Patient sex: M
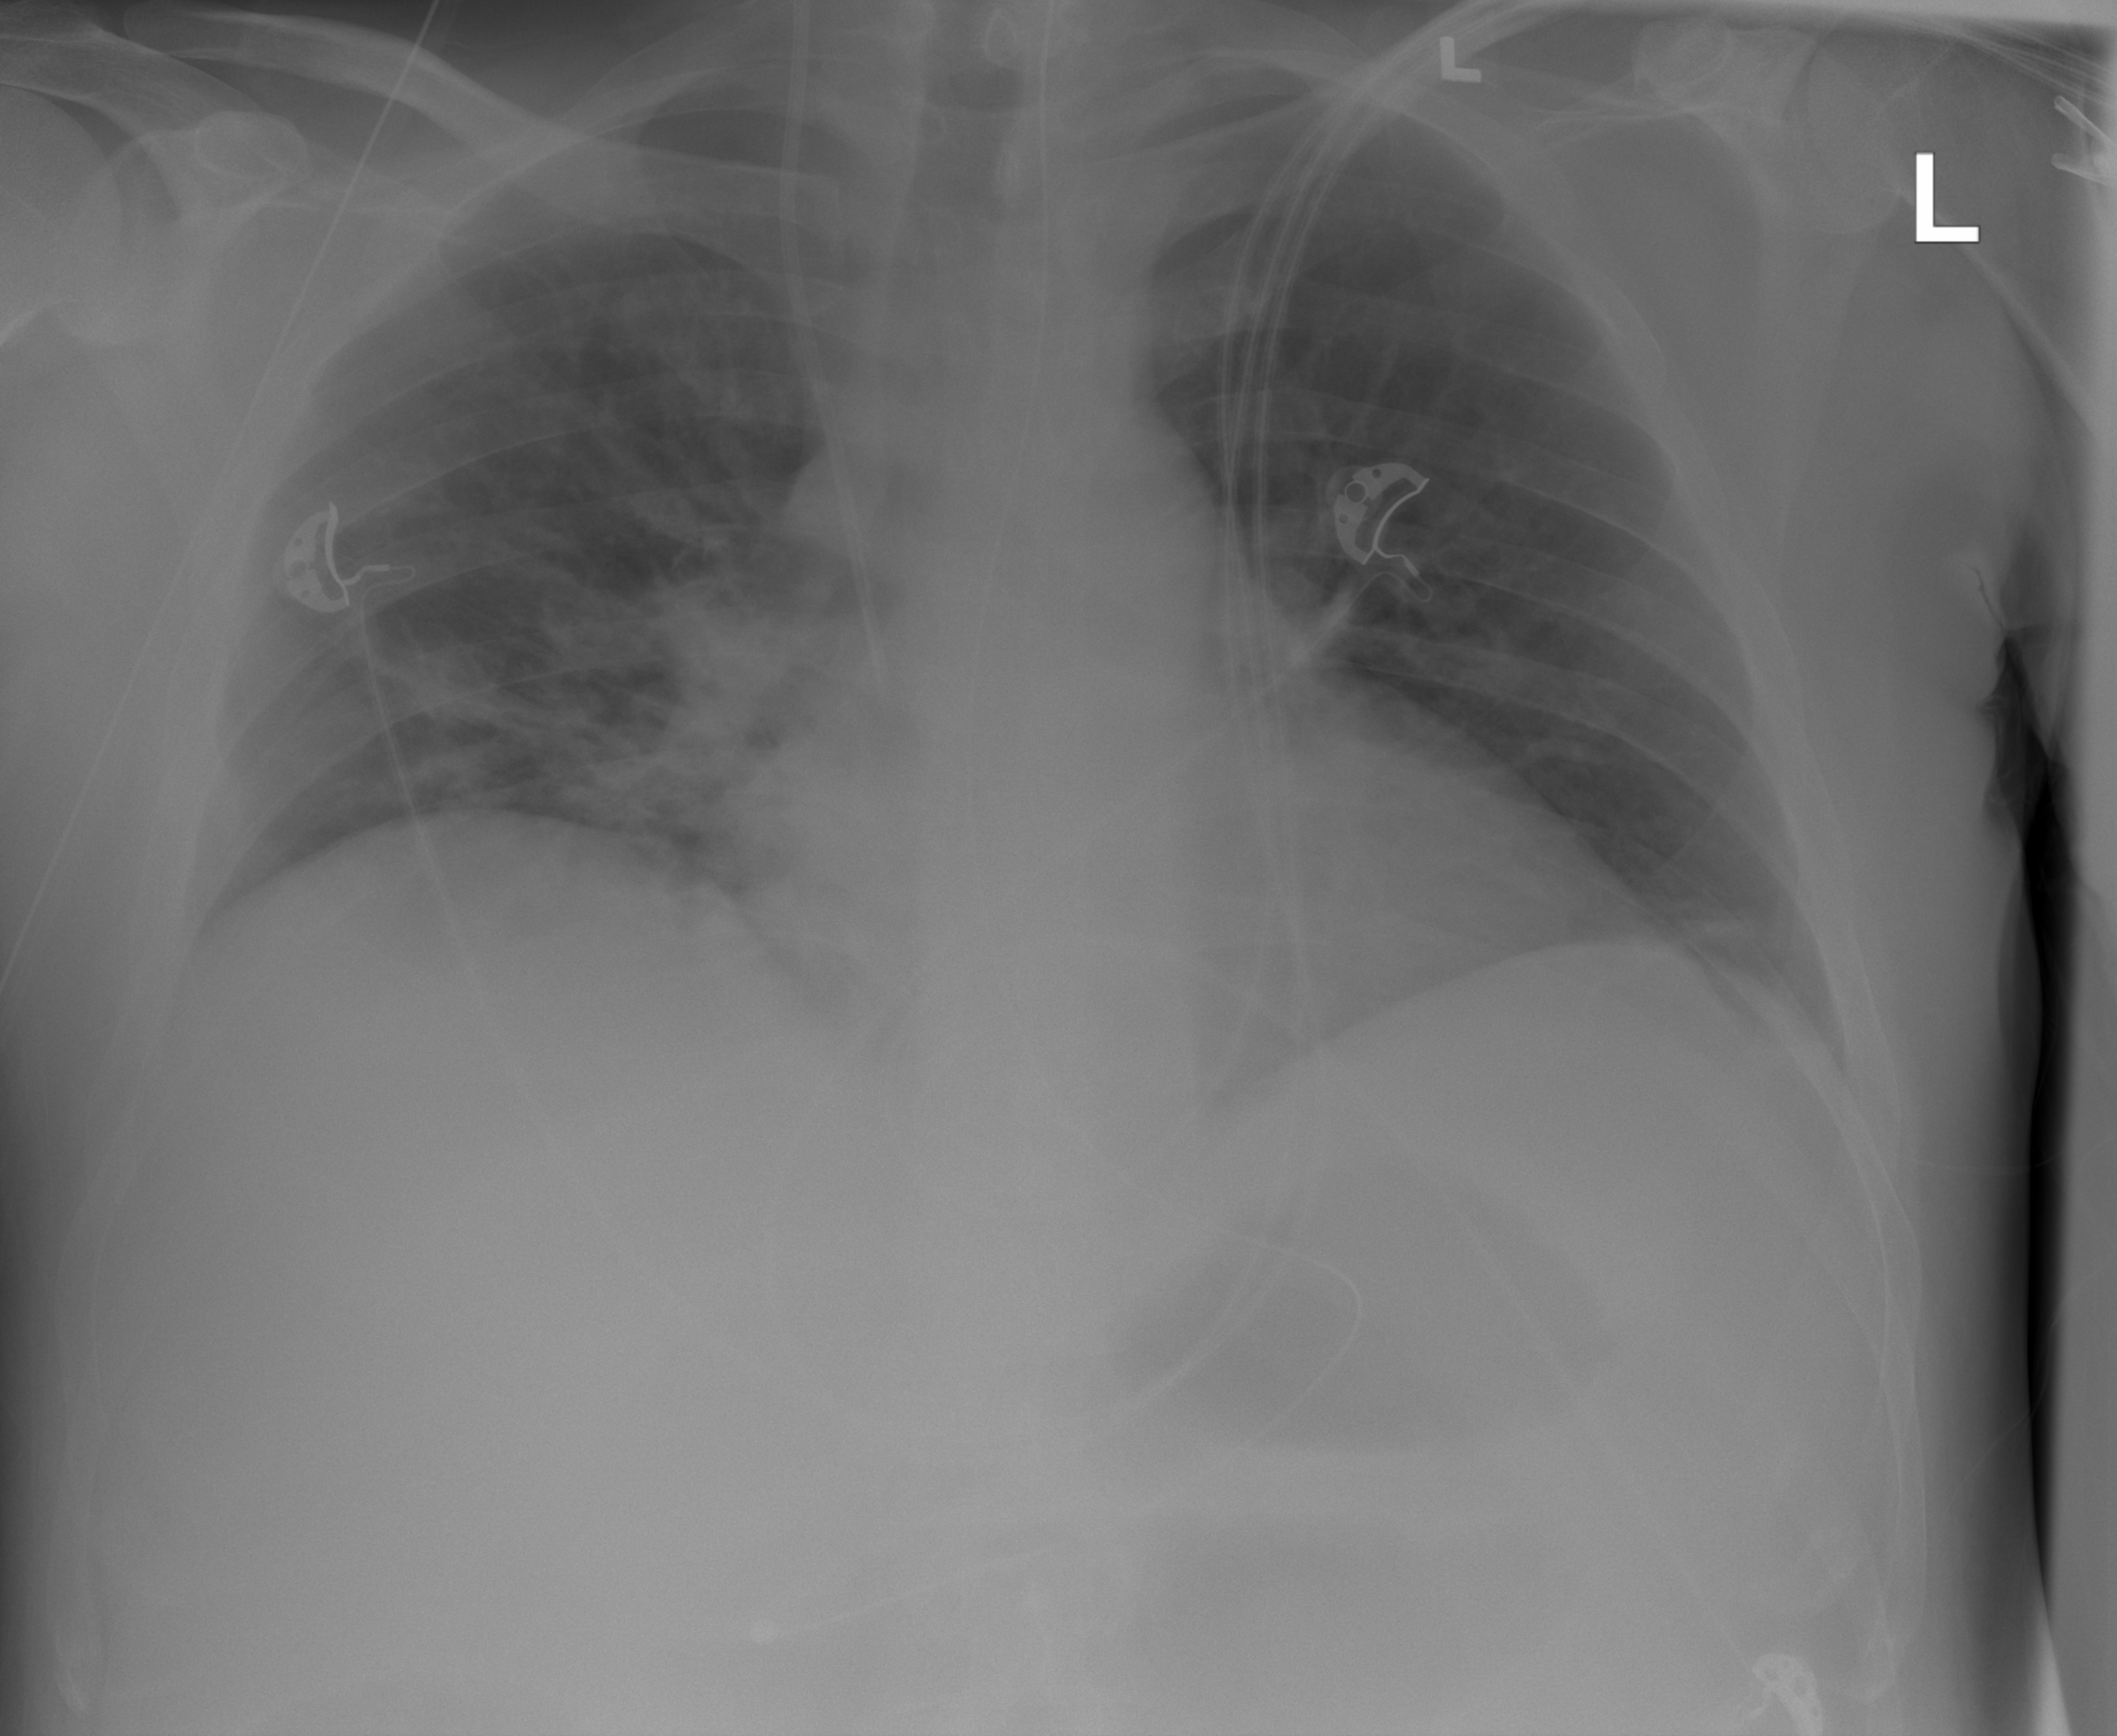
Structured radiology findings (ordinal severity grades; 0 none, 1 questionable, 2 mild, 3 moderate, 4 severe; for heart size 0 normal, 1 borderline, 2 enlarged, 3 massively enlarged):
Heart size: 0
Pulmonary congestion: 0
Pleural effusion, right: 0
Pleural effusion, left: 0
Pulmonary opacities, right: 2
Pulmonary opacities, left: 0
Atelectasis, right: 2
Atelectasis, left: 0